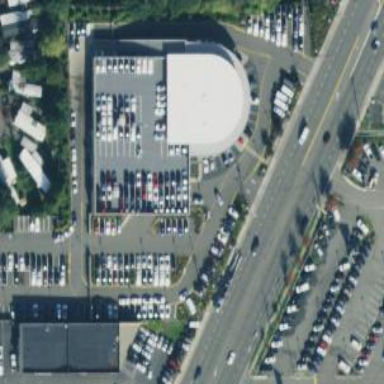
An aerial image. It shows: Building that houses car shop.